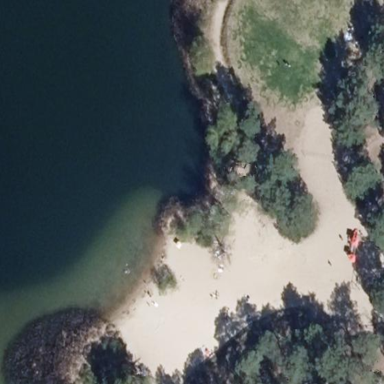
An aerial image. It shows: Sandy beach with natural surroundings.